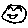
Label: smiley face